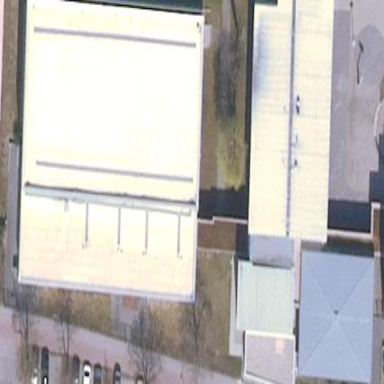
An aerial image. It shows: Public building within sports center.